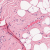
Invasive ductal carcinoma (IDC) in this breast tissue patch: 0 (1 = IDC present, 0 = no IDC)